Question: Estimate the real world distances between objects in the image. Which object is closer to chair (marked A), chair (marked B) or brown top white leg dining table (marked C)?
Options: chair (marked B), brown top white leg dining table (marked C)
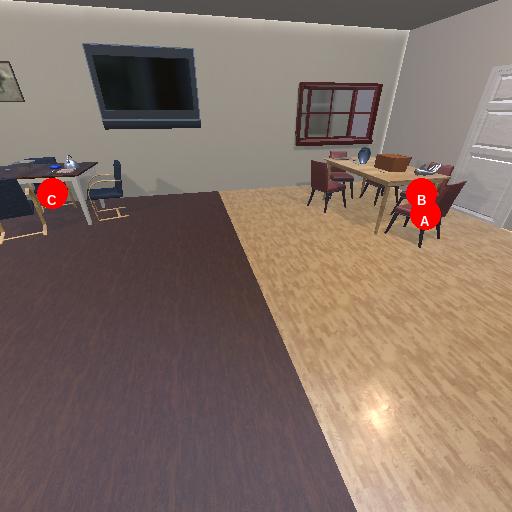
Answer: chair (marked B)